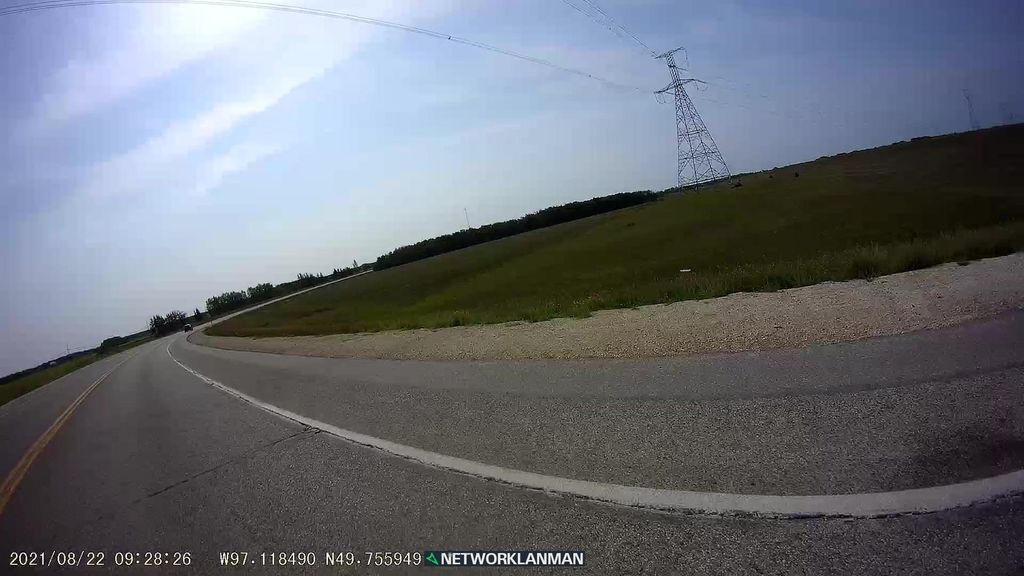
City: winnipeg